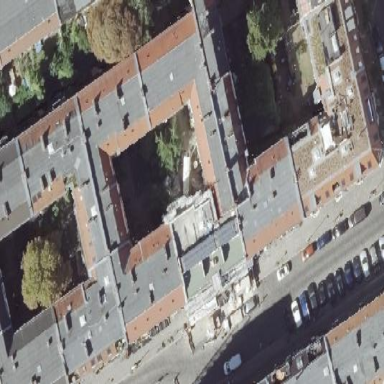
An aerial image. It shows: Building consisting of apartments.